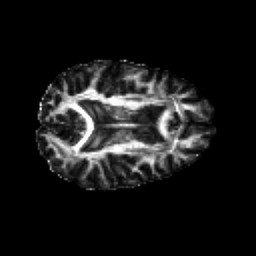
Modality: FA
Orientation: axial
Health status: healthy
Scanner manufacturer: philips
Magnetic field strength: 3 T
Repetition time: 9.75 s
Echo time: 0.092 s